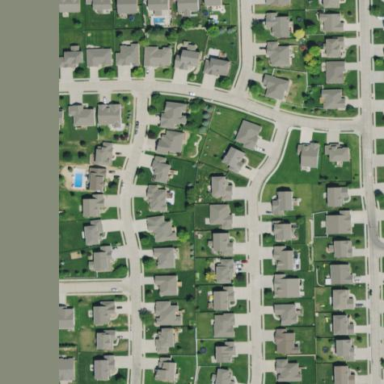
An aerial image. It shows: Residential area consisting of single-family homes.